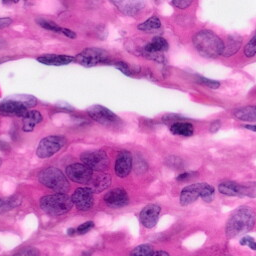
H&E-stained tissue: Pancreatic